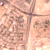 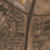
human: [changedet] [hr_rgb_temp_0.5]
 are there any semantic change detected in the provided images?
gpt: The area appears the same.